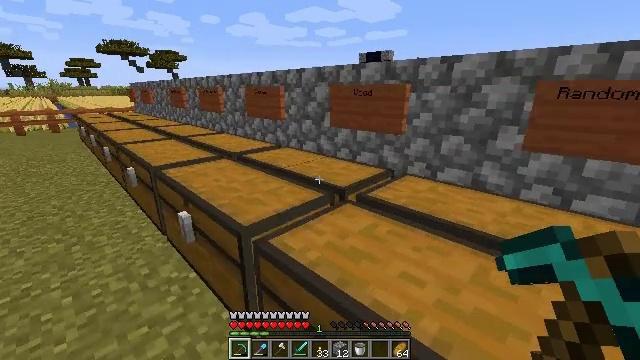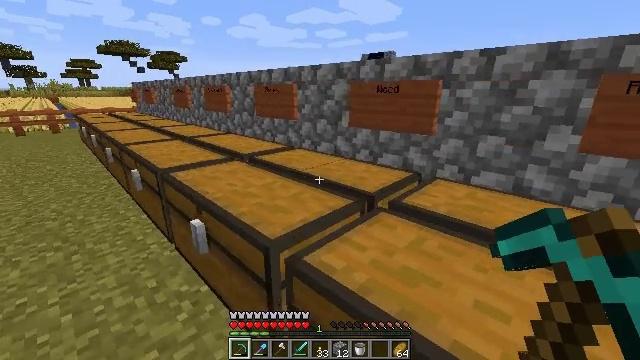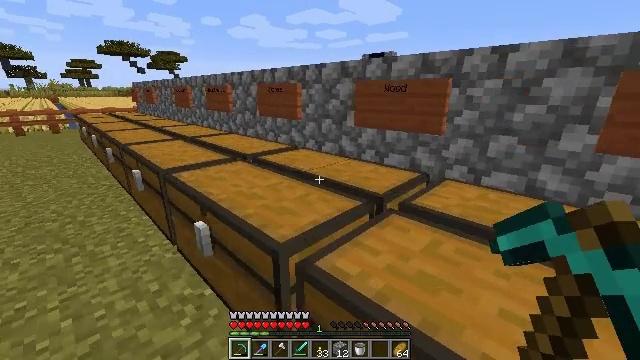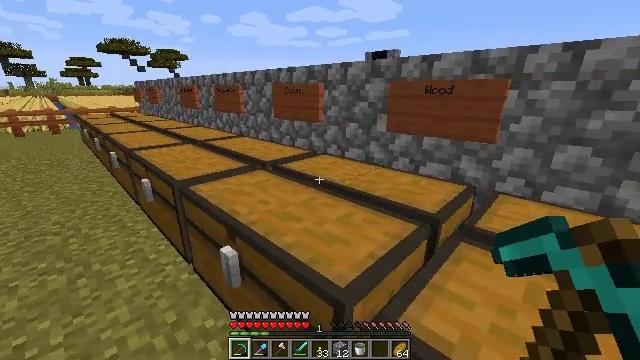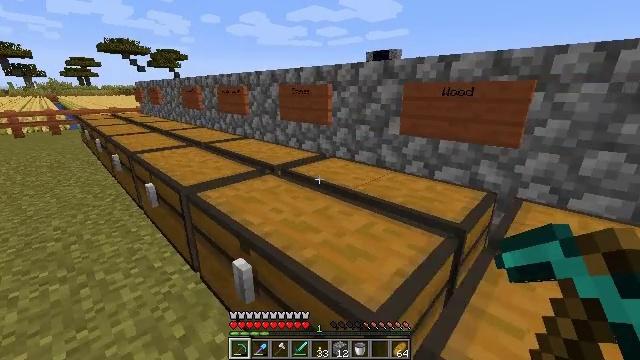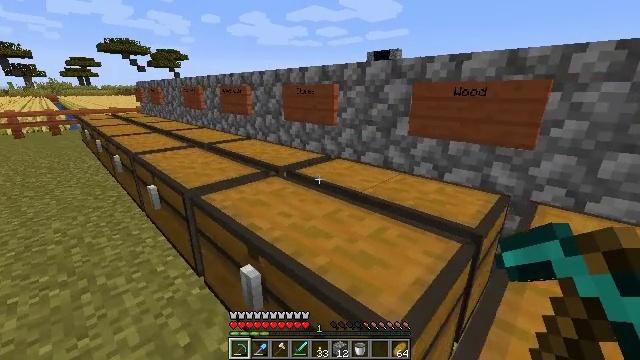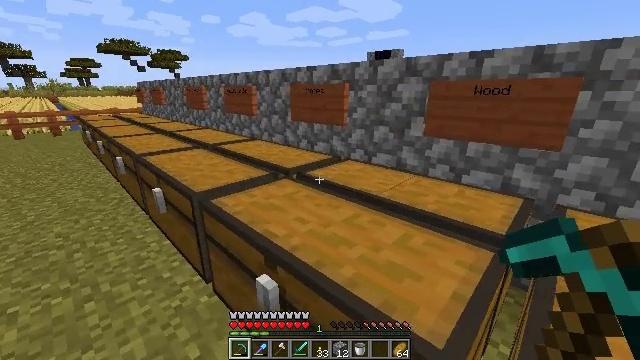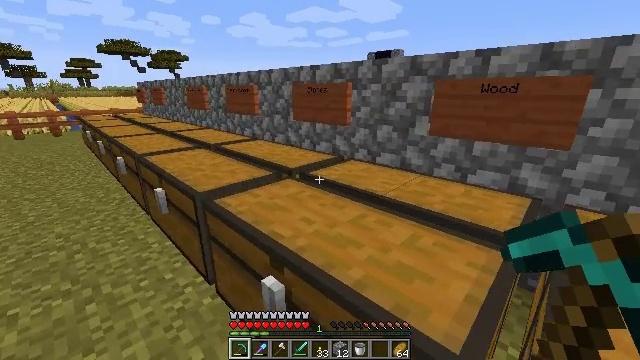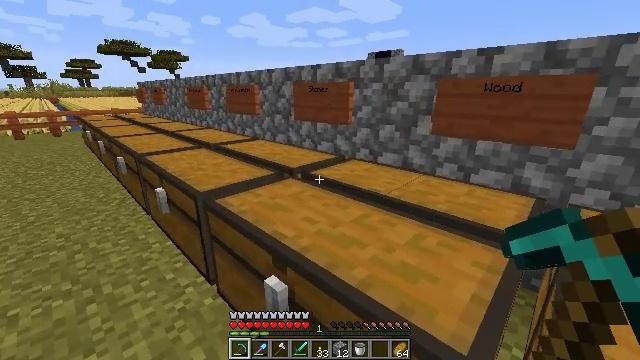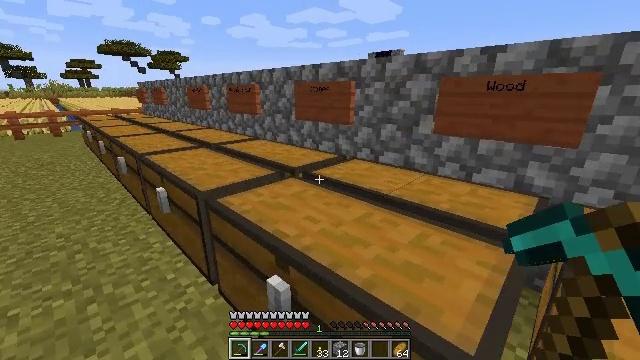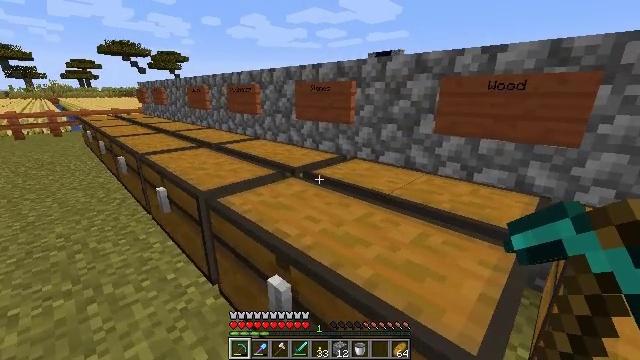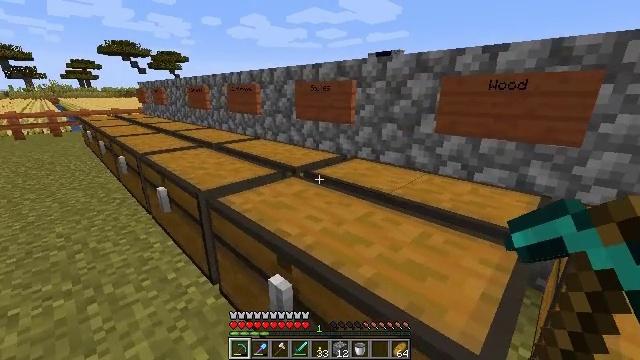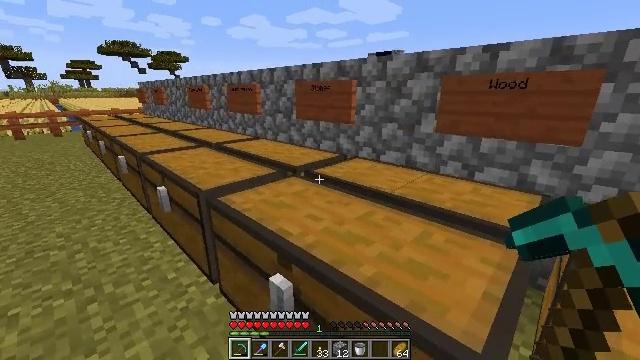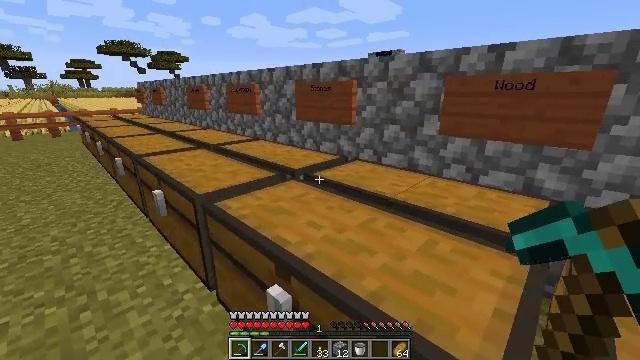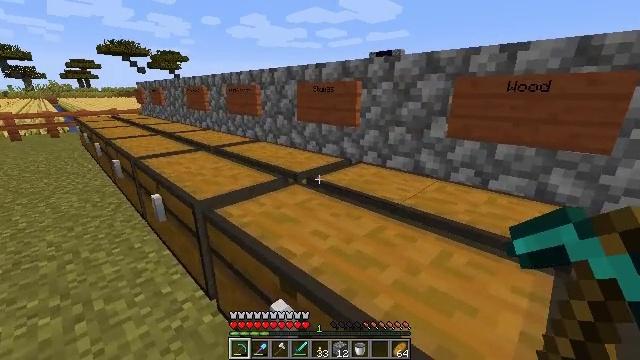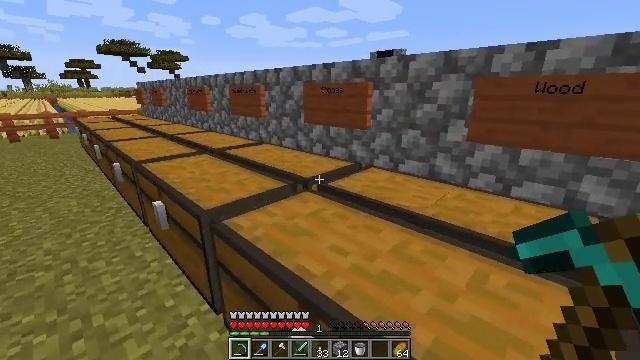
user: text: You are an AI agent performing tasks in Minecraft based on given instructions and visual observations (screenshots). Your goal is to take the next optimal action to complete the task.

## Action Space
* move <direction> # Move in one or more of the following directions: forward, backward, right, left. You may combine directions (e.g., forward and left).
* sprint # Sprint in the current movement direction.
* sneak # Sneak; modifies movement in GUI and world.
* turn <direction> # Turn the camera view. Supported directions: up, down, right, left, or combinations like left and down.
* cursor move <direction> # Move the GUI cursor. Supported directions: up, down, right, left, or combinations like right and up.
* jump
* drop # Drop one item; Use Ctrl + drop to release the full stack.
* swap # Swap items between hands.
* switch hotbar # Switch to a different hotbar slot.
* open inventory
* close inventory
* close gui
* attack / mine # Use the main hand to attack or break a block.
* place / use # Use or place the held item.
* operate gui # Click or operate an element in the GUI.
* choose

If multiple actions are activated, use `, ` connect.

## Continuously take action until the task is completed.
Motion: motion action
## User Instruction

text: Harvest sugar cane from the plant.
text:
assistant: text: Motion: move forward and move left
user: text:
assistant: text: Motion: move forward and move left
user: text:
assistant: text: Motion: move forward and move left
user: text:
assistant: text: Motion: move forward and move left
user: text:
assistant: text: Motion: no_op
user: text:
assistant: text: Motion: no_op
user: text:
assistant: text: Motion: no_op
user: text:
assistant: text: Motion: no_op
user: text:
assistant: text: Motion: no_op
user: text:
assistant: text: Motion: no_op
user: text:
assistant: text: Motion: no_op
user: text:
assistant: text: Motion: no_op
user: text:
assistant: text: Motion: move forward
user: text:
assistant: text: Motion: move forward and move left
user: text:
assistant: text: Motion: move forward and move left
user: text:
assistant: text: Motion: move forward and move left
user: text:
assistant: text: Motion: move forward and move left
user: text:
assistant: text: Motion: move forward and move left
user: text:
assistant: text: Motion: move forward and move left
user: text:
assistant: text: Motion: move forward and move left
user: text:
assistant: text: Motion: move forward and move left
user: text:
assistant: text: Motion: move forward and move left
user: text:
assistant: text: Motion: move forward
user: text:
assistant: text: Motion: move forward
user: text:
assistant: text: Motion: move forward
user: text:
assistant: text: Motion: move forward
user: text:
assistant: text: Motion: move forward
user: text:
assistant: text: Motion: no_op
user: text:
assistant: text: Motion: no_op
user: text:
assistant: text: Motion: no_op